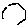
Label: hexagon